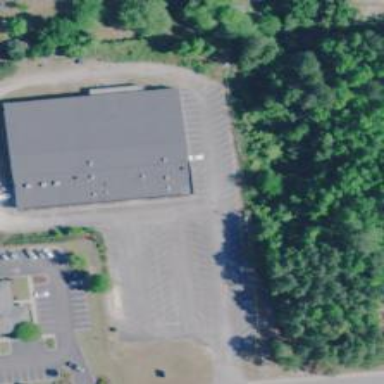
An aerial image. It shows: Building that houses bowling alley.